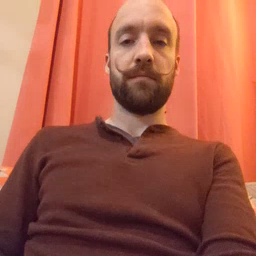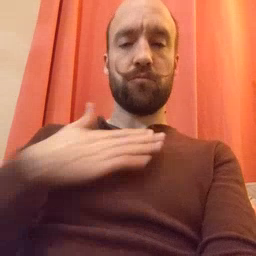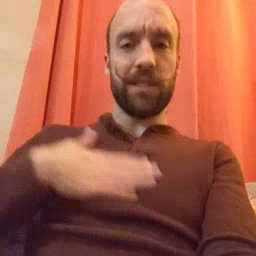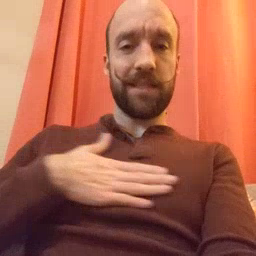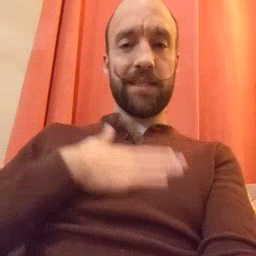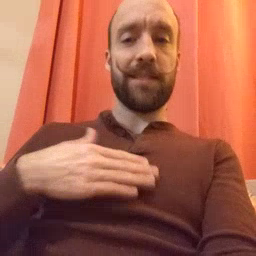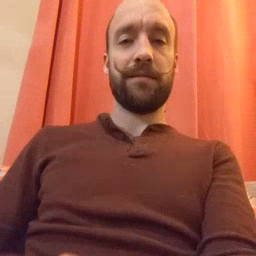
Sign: please